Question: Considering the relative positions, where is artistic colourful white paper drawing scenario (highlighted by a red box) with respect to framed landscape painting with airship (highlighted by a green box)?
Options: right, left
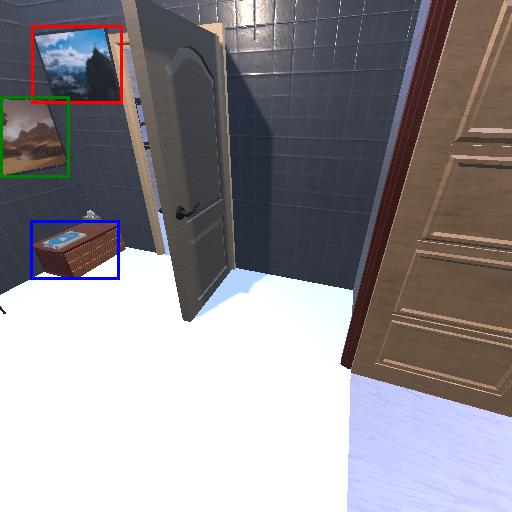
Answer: right